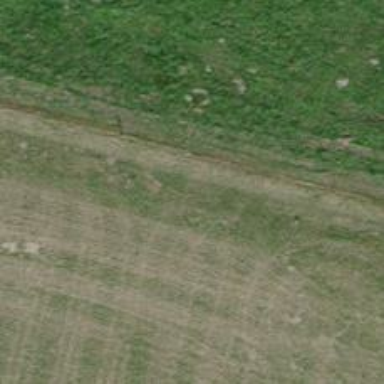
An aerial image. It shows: Path with grass paver surface.